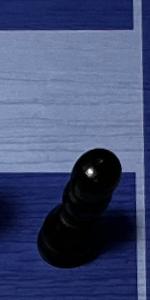
Label: Pawn_Black